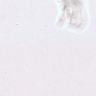
Metastatic tissue present: no